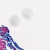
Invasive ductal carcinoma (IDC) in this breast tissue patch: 0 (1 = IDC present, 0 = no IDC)